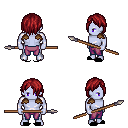
a pixel art fantasy rpg character, male body template, dark elf, purple skin, leather shoulder armor, magenta pants, brunette bangs hairstyle, black slippers, spear, four views (front, back, left, right), 2x2 character sprite sheet, small pixel art, hard edges, no anti-aliasing